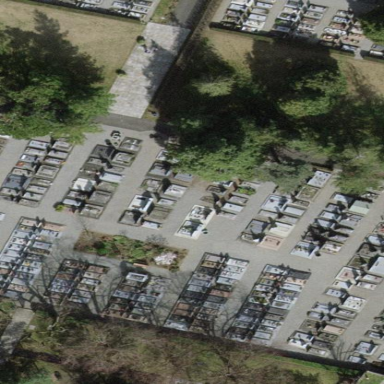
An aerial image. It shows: Sector within cemetery.